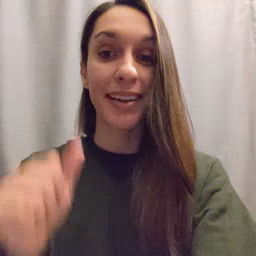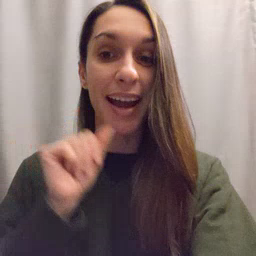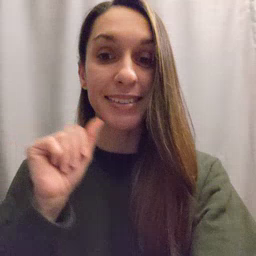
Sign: aunt